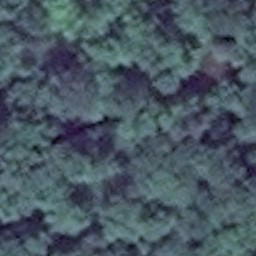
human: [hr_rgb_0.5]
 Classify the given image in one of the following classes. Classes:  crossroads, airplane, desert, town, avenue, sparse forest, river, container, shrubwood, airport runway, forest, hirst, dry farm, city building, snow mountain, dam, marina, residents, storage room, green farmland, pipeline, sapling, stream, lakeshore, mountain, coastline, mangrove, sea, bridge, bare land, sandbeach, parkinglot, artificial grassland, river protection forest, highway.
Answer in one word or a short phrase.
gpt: forest